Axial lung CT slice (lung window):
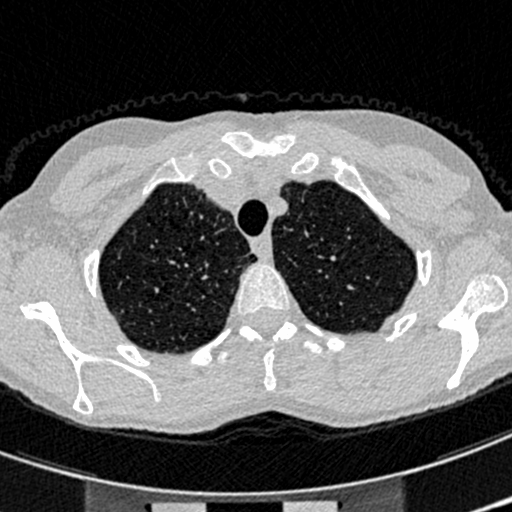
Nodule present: no